Question: I would like to flip the output image from glReadPixel. I have checked the output from glReadPixels by saving it to a file. The image is correct, however its upside down.
'''
int patchSize = 50;
std::vector<unsigned char> rgbdata(4*patchSize*patchSize);
glReadPixels(x-(patchSize/2), y-(patchSize/2)/2), patchSize,patchSize,GL_RGBA,GL_UNSIGNED_BYTE, &rgbdata[0]);
std::vector< unsigned char > temp_rgbdata = rgbdata; // Create a copy of the data
rgbdata.clear(); // Reset the array
for (int i=patchSize-1; i >= 0; i--) // Count backwards in order to flip
{
for( int j = 0; j < patchSize; j++) {
rgbdata.push_back(temp_rgbdata[i*patchSize+j*4]);
rgbdata.push_back(temp_rgbdata[i*patchSize+j*4+1]);
rgbdata.push_back(temp_rgbdata[i*patchSize+j*4+2]);
rgbdata.push_back(temp_rgbdata[i*patchSize+j*4+3]);
}
}
temp_rgbdata.clear(); // Clear the temporary array
'''
The images turns out all wrong:

Any help and comments are appreciated. Thank you.
'''
int patchSize = 50;
std::vector<unsigned char> rgbdata(4*patchSize*patchSize);
glReadPixels(x-(patchSize/2), y-(patchSize/2)), patchSize,patchSize,GL_RGBA,GL_UNSIGNED_BYTE, &rgbdata[0]);
std::vector< unsigned char > temp_rgbdata = rgbdata; // Create a copy of the data
rgbdata.clear(); // Reset the array
for (int i=patchSize-1; i >= 0; i--) // Count backwards in order to flip
{
for( int j = 0; j < patchSize; j++) {
rgbdata.push_back(temp_rgbdata[(i*patchSize+j)*4]);
rgbdata.push_back(temp_rgbdata[(i*patchSize+j)*4+1]);
rgbdata.push_back(temp_rgbdata[(i*patchSize+j)*4+2]);
rgbdata.push_back(temp_rgbdata[(i*patchSize+j)*4+3]);
}
}
temp_rgbdata.clear(); // Clear the temporary array
'''
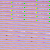
Answer: You need parentheses in all those lines:
'''
temp_rgbdata[ (i*patchSize+j)*4 ]
'''
By the way, you can be much more efficient by:
1. Getting the upside down image into the temporary array (avoid a useless copy)
2. Initialize rgbdata of final size and copy a whole line at once:
Here is how you would do:
'''
int patchSize = 50;
std::vector<unsigned char> temp_rgbdata(4*patchSize*patchSize);
glReadPixels(x-(patchSize/2), y-(patchSize/2)),patchSize,patchSize,GL_RGBA,GL_UNSIGNED_BYTE, &temp_rgbdata[0]);
std::vector< unsigned char > rgbdata(4*patchSize*patchSize);
for (int i=0; i < patchSize; i++) // Doesn't matter the order now
memcpy(&rgbdata[i*patchSize*4], // address of destination
&temp_rgbdata[(patchSize-i-1)*patchSize*4], // address of source
patchSize*4*sizeof(unsigned char) ); // number of bytes to copy
temp_rgbdata.clear(); // Clear the temporary array
'''